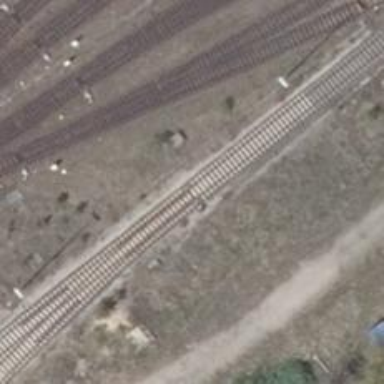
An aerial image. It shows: Railway switch.